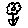
Label: flower